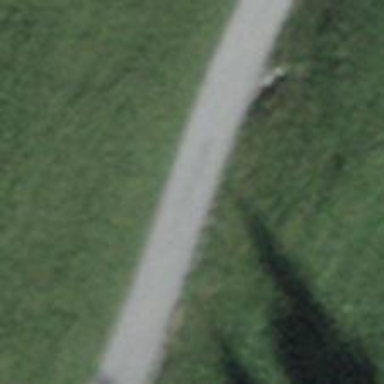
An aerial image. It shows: Track road with grade3 tracktype.